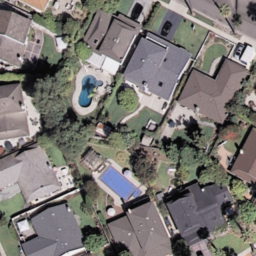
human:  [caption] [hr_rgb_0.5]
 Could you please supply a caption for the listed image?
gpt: A medium residential area with houses and trees .

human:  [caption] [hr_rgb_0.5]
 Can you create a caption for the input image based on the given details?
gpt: A medium residential area with many houses closed to each other .

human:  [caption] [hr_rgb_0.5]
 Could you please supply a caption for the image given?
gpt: Many houses with plants surrounded in the medium residential area .

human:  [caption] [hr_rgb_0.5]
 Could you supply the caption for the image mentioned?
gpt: It is a medium residential area with houses and plants .

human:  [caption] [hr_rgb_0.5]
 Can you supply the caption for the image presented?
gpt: This is a medium residential area with houses surrounded by plants .